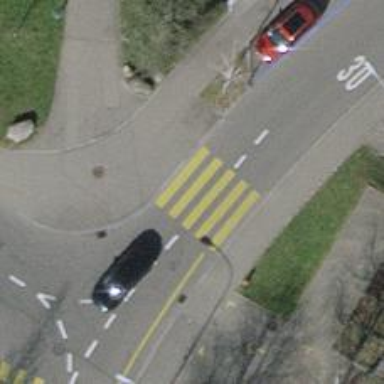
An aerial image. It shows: Uncontrolled zebra crossing on the road.